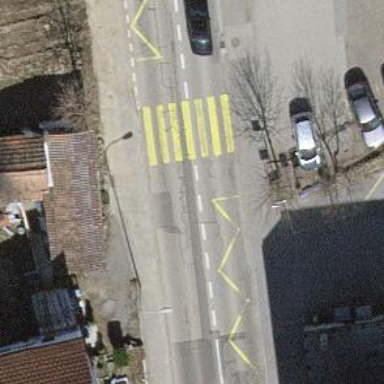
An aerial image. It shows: Public transport stop position.